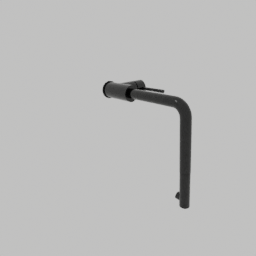
Label: appliances